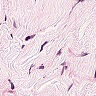
Metastatic tissue present: no